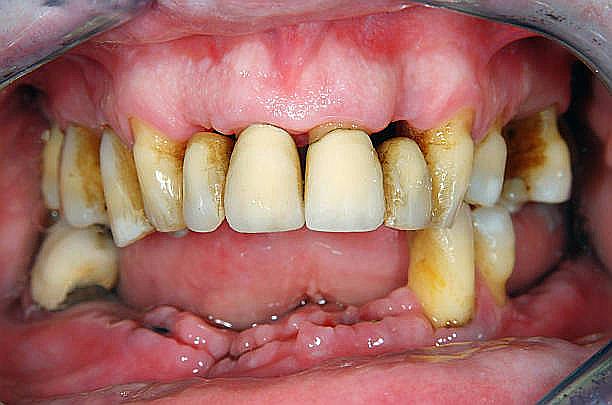
Condition: hypodontia